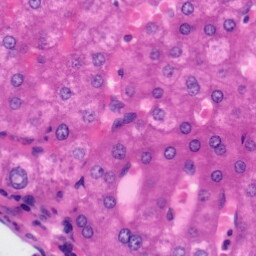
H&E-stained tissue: Liver